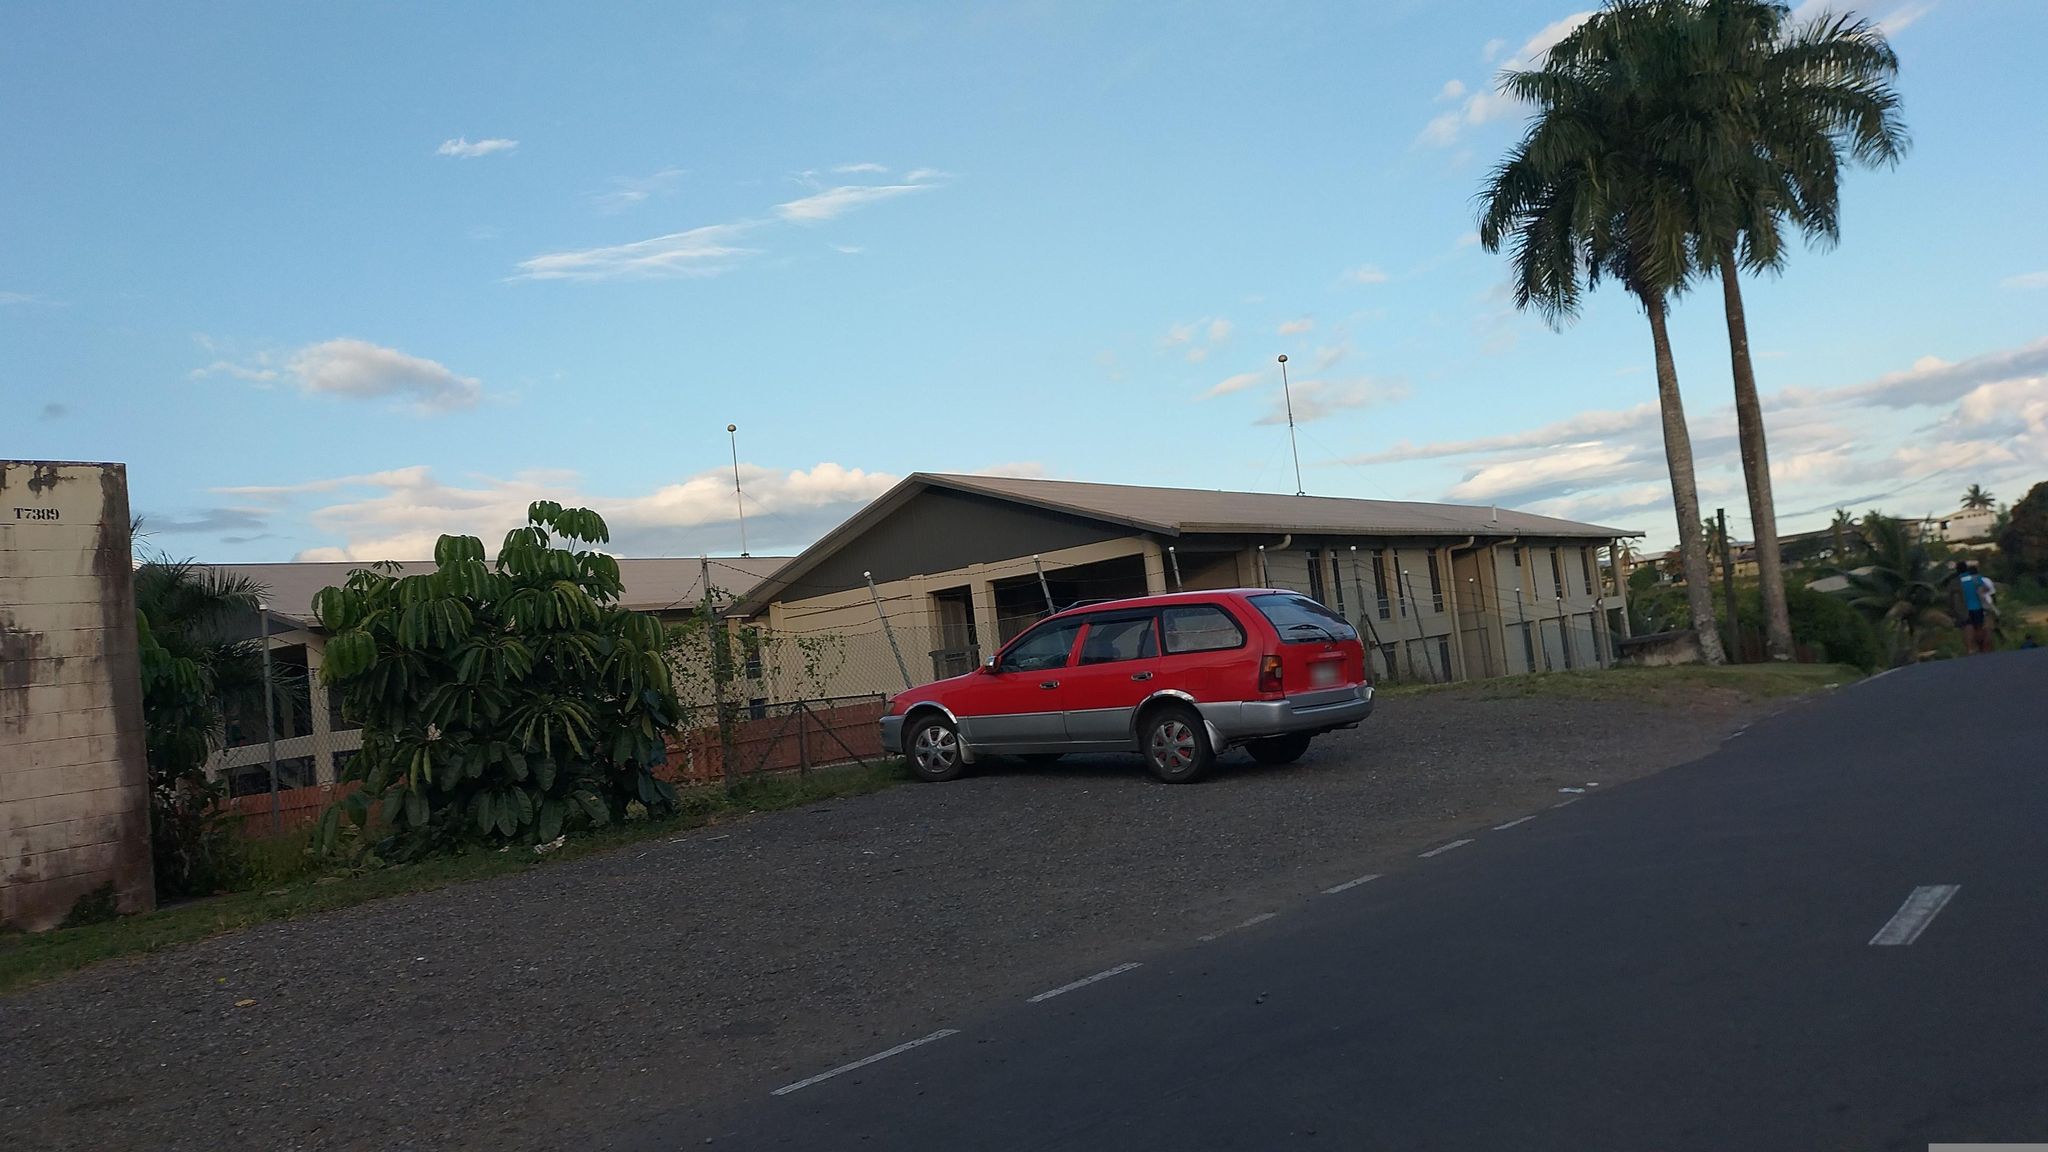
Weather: clear
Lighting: day
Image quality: good
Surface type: cycling surface
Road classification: unclassified, path
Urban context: urban centre
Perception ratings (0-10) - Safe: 4.5, Lively: 3.37, Beautiful: 3.21, Boring: 4.16, Depressing: 2.15, Wealthy: 4.79